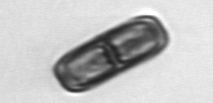
Label: Ephemera